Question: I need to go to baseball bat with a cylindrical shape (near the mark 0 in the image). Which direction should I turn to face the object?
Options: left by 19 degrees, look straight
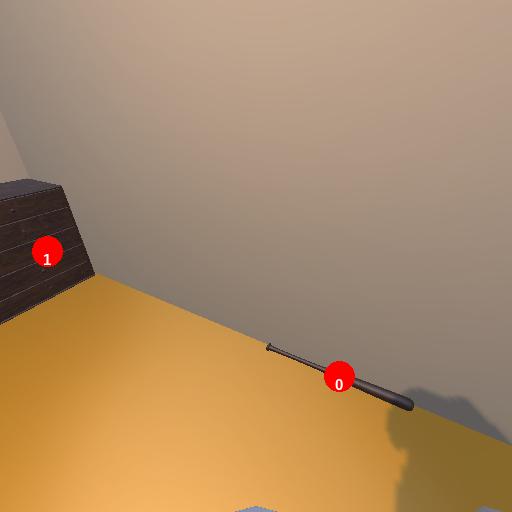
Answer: left by 19 degrees